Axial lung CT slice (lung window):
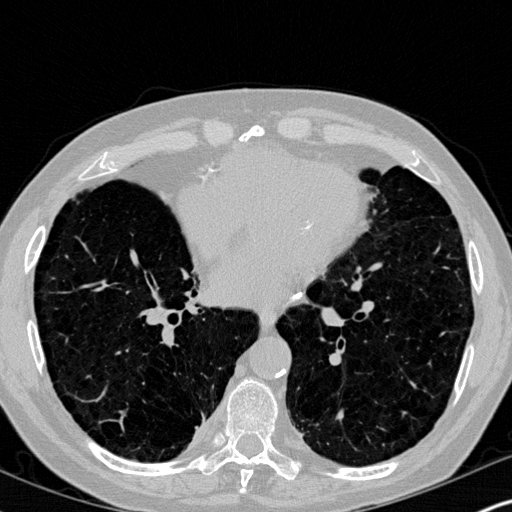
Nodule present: no